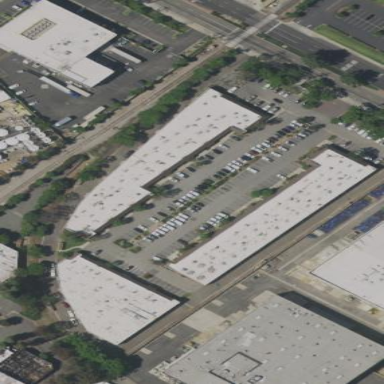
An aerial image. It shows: Commercial building.